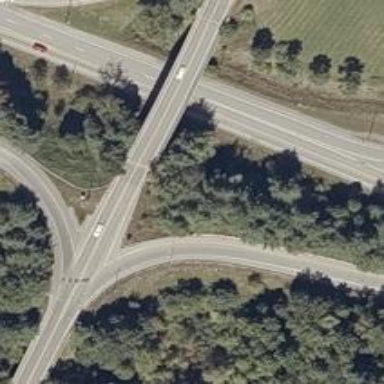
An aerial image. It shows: Primary highway with bridge.